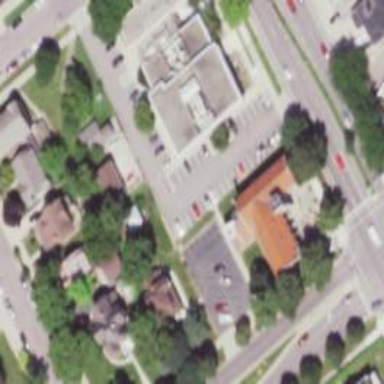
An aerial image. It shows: Public building.